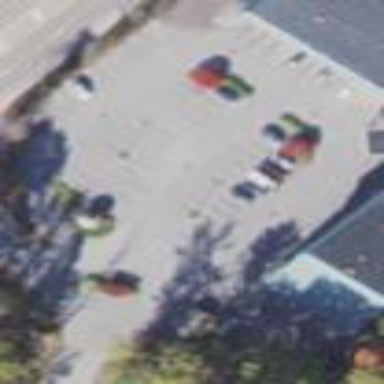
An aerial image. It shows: Parking area.